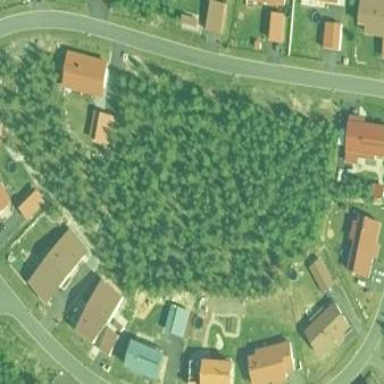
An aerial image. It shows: Residential road.